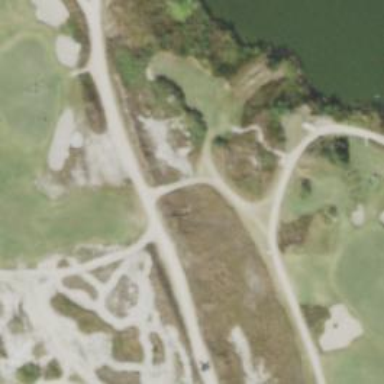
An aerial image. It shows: Path for both roads and golfers.